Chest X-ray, PA view. Patient: 59 years old, sex F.
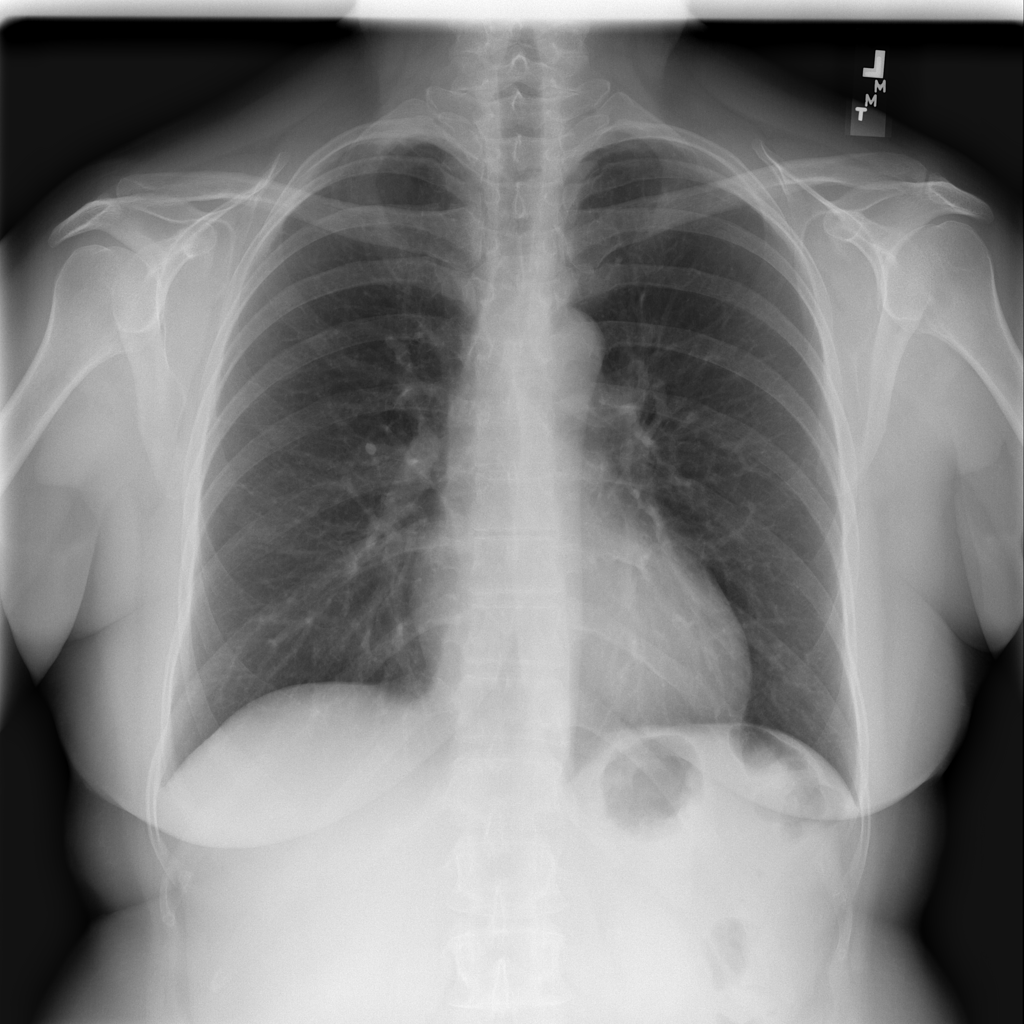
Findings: No Finding